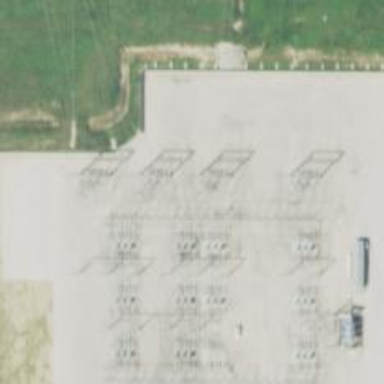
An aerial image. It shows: Switch for power supply.